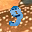
Label: 9